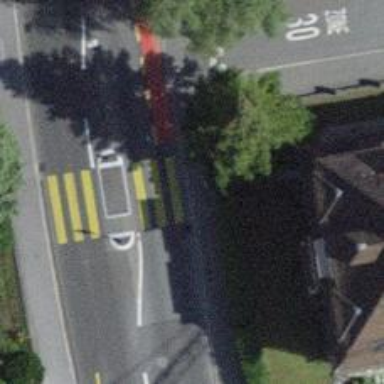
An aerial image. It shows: Kerb barrier.